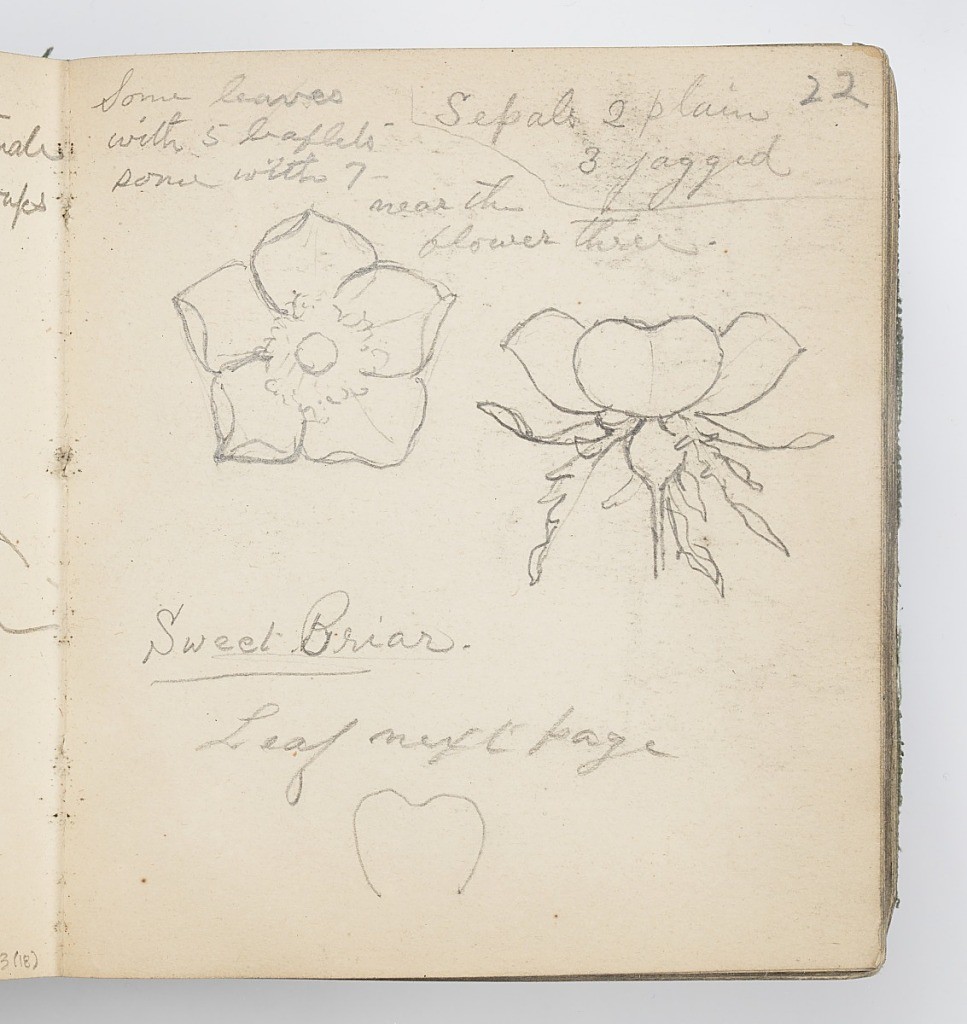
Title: Sketchbook Page: Sweet Briar
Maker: Kenyon Cox, American, 1856–1919
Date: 1874
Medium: Graphite on paper
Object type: Sketchbook folio
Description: Recto: Sketches of flower from above, showing five petals, and from side.
Verso: Faint rubbing of sweet briar leaf in blue crayon.